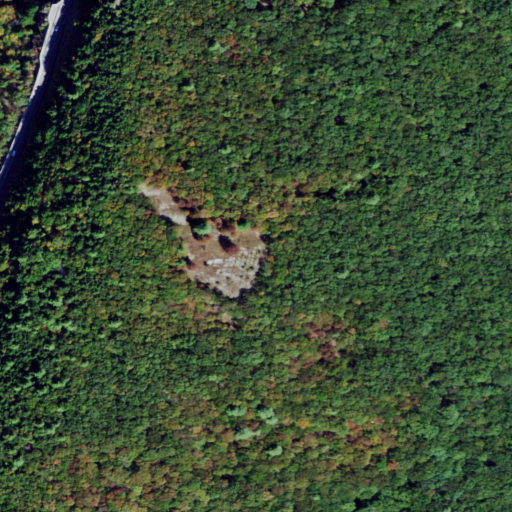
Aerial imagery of mountain in New York named Hawks Nest containing deciduous forest, mixed forest, evergreen forest, open development, open water, and medium intensity development